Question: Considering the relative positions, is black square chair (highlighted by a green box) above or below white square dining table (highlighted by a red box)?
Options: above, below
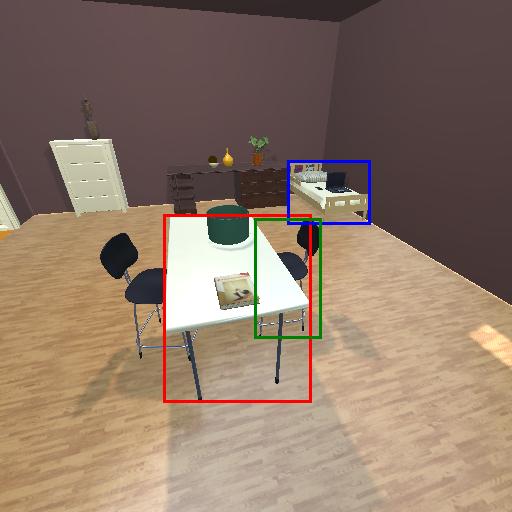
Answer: above